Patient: sex F, age 19
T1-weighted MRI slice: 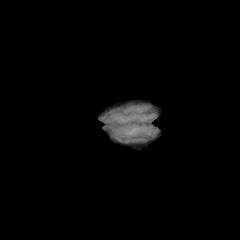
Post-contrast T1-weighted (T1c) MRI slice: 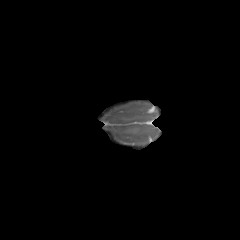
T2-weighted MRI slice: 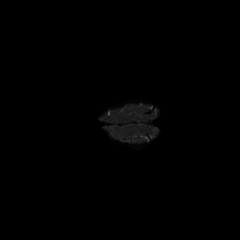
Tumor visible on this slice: no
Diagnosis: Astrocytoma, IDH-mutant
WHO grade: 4